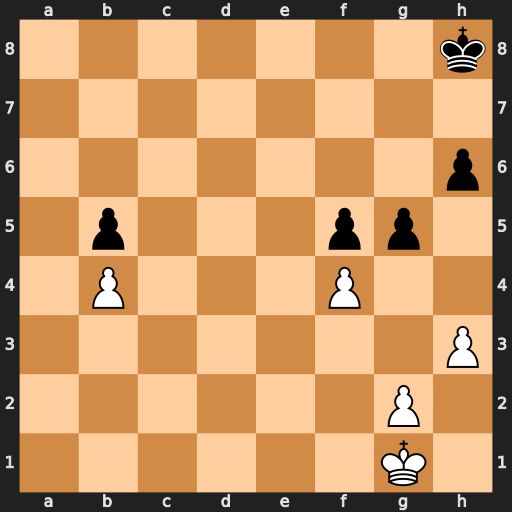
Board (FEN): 7k/8/7p/1p3pp1/1P3P2/7P/6P1/6K1
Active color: w
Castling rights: -
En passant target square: -
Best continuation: fxg5 hxg5 Kf2 Kg7 Ke3